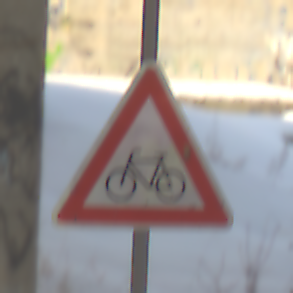
Verkehrszeichen: RadverkehrRechts
Umgebung: Roofed, Suburban
Tageszeit: MorningAfternoon
Wetter: PartlyCloudy
Licht: Natural
Jahreszeit: Winter
Kontrast: LowContrast